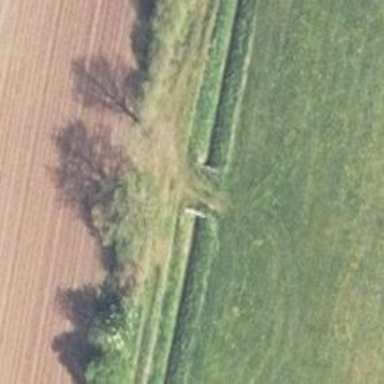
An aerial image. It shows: Culvert tunnel.